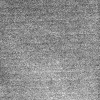
Atmospheric dust classification: dusty